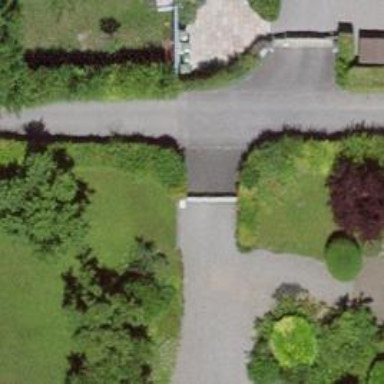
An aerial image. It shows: Gate.